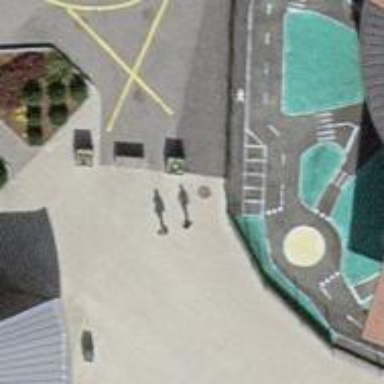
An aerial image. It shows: Bollard.